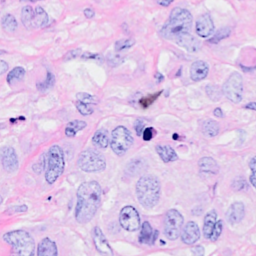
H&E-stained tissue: Breast